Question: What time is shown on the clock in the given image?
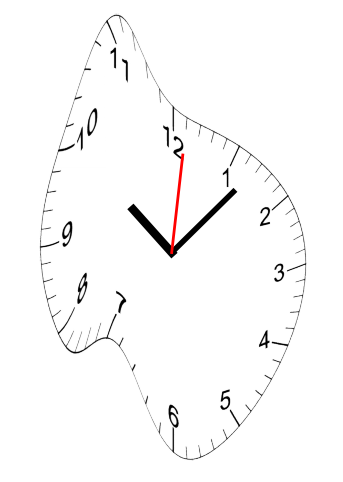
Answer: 10:07:01